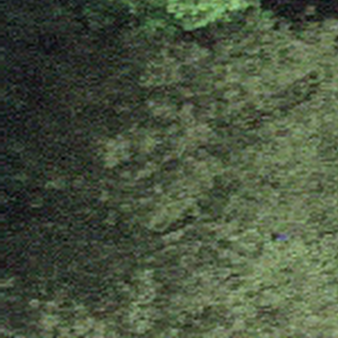
Label: other